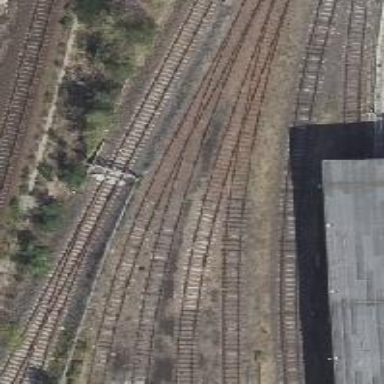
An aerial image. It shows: Railway signal.